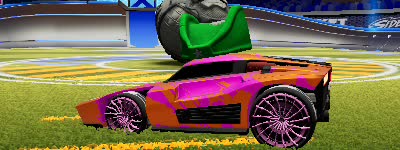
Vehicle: breakout